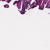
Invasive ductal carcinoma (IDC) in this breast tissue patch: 0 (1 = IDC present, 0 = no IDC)